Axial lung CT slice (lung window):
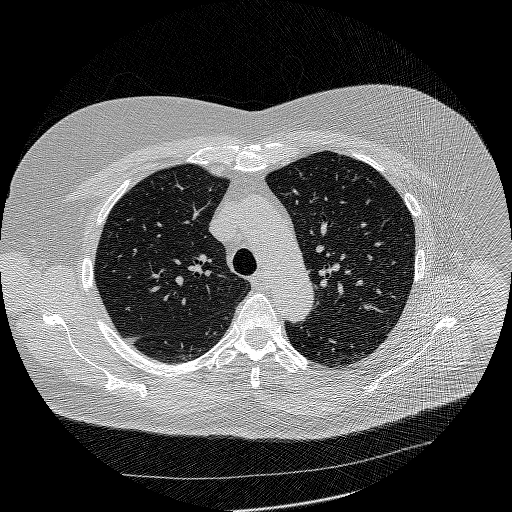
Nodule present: no